Chest X-ray:
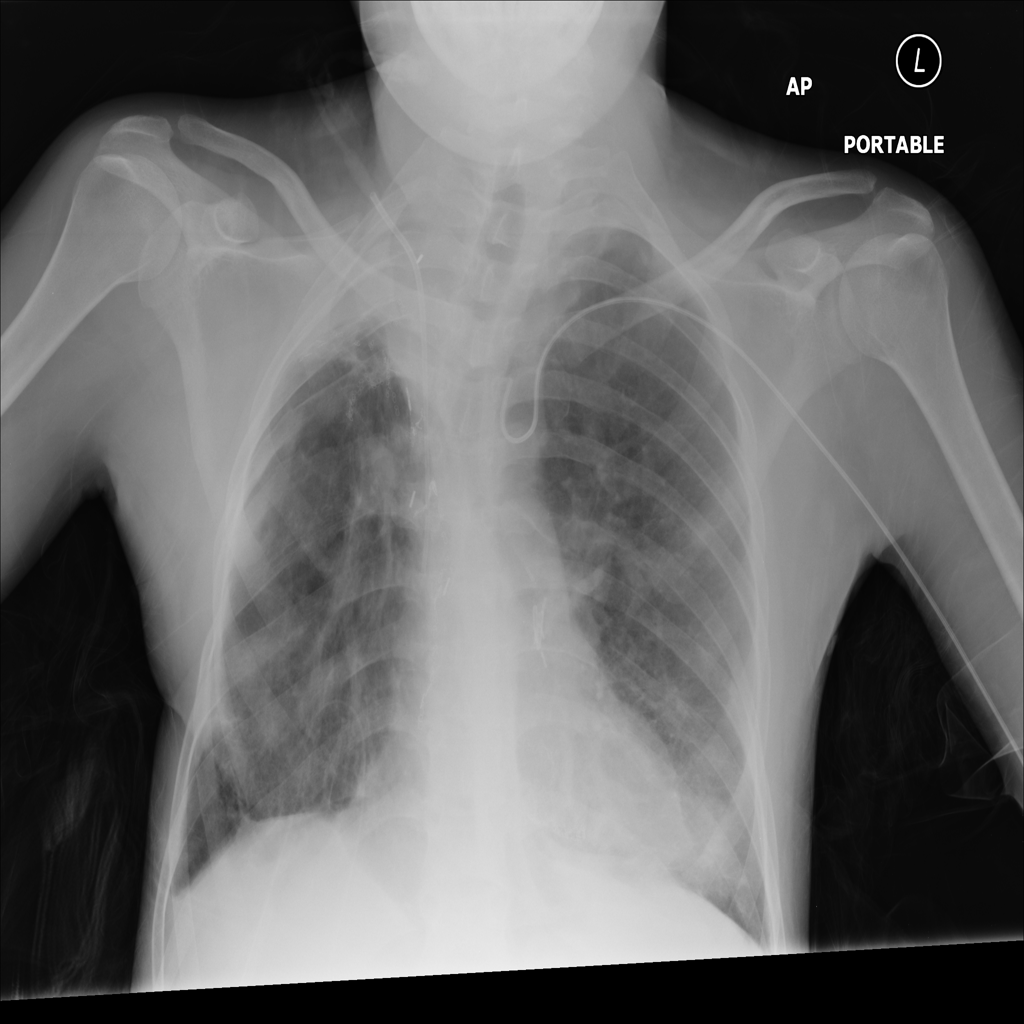
Findings: Consolidation
No abnormal finding: no